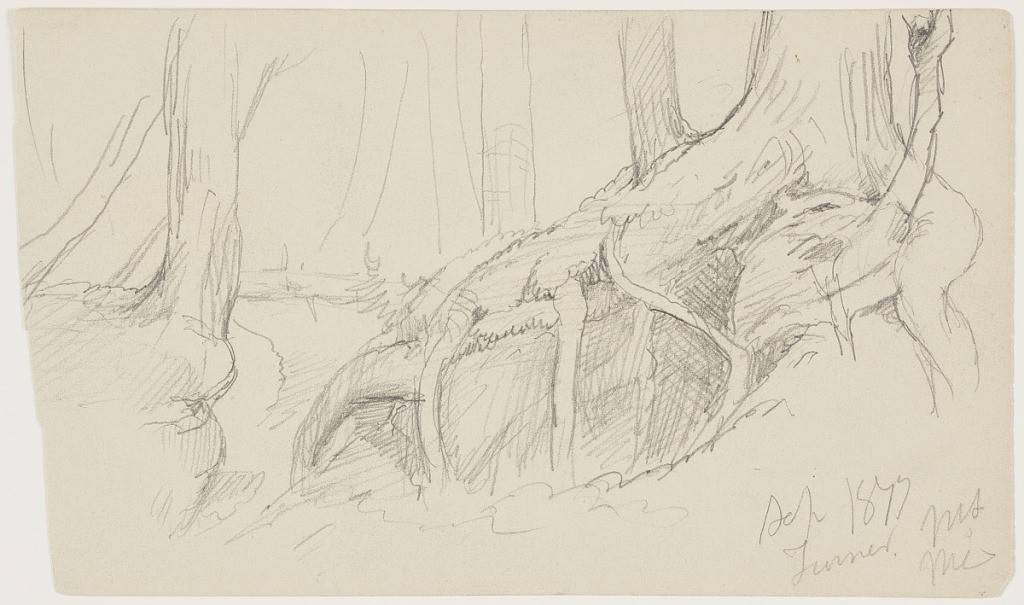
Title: Roots upon a Rock, Turner Mountain, Maine
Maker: Frederic Edwin Church, American, 1826–1900
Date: September 1877
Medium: Graphite on white wove paper
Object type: drawing
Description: Landscape showing the base of a tree and its roots growing around a boulder on Turner Mountain in Maine, near Mt. Katahdin. The base of the tree is shown in the foreground at right as its writhing, creeping roots curl around a shaded boulder like fingers clutching a rock. Another nearby tree is shown at left, while the trunks of several others are loosely rendered throughout the background.

Verso: Unfinished landscape sketch showing the contour of a large, round boulder and the base of a tree behind it.